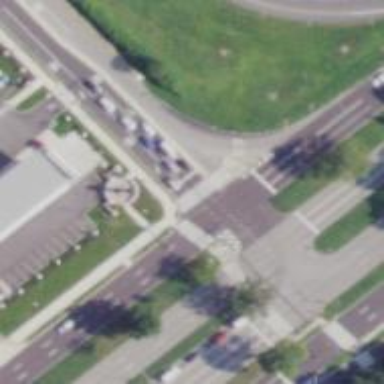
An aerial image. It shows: Marked uncontrolled road crossing.